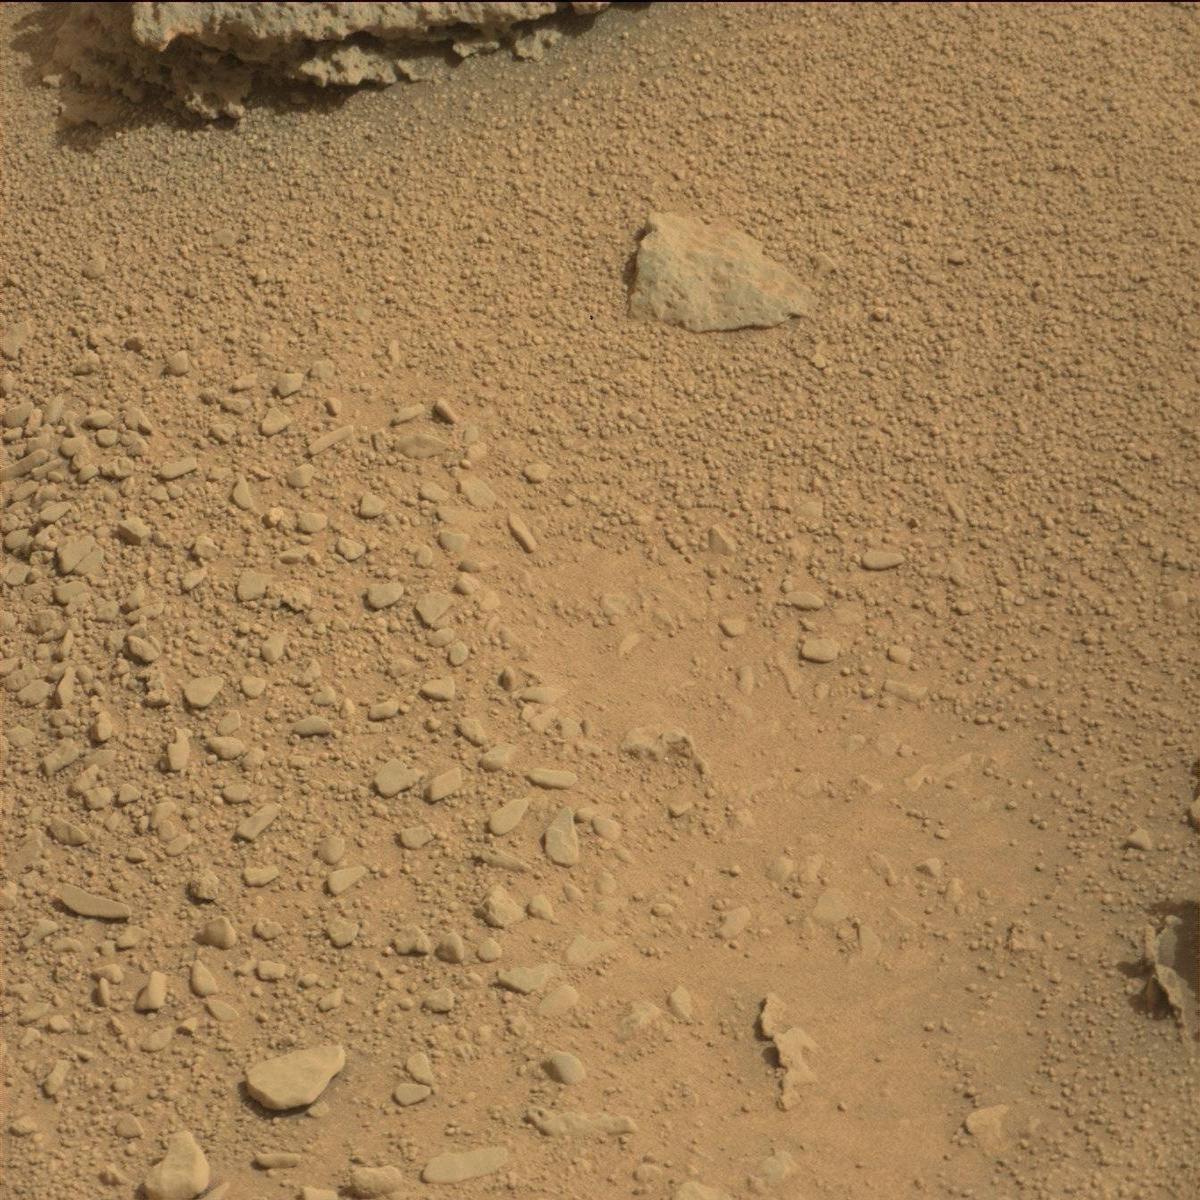
Terrain classes present: Bedrock, Rock, Sand / Soil